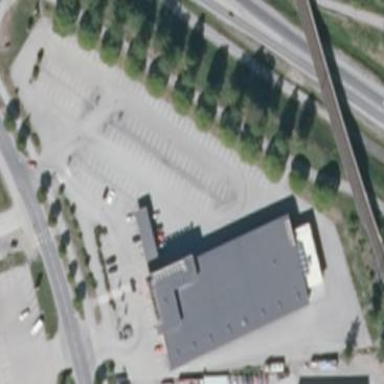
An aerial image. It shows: Retail area.